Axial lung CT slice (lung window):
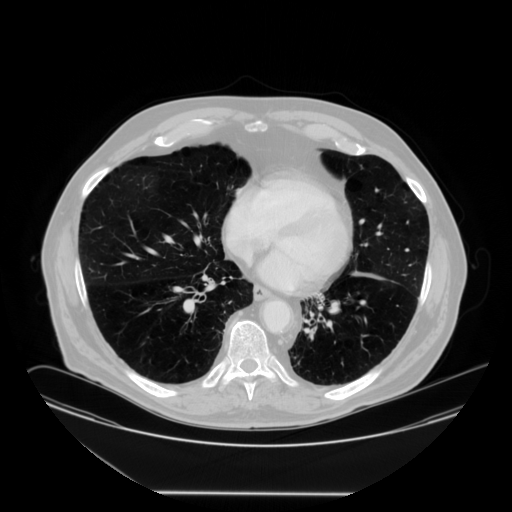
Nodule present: no